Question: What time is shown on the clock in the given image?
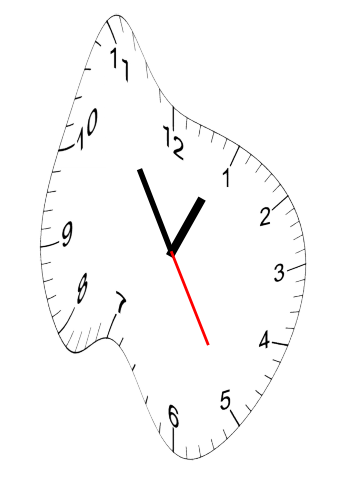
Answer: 12:54:25